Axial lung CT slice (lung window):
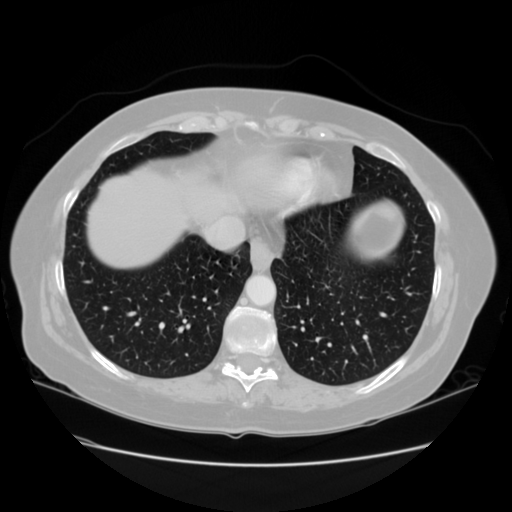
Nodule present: no